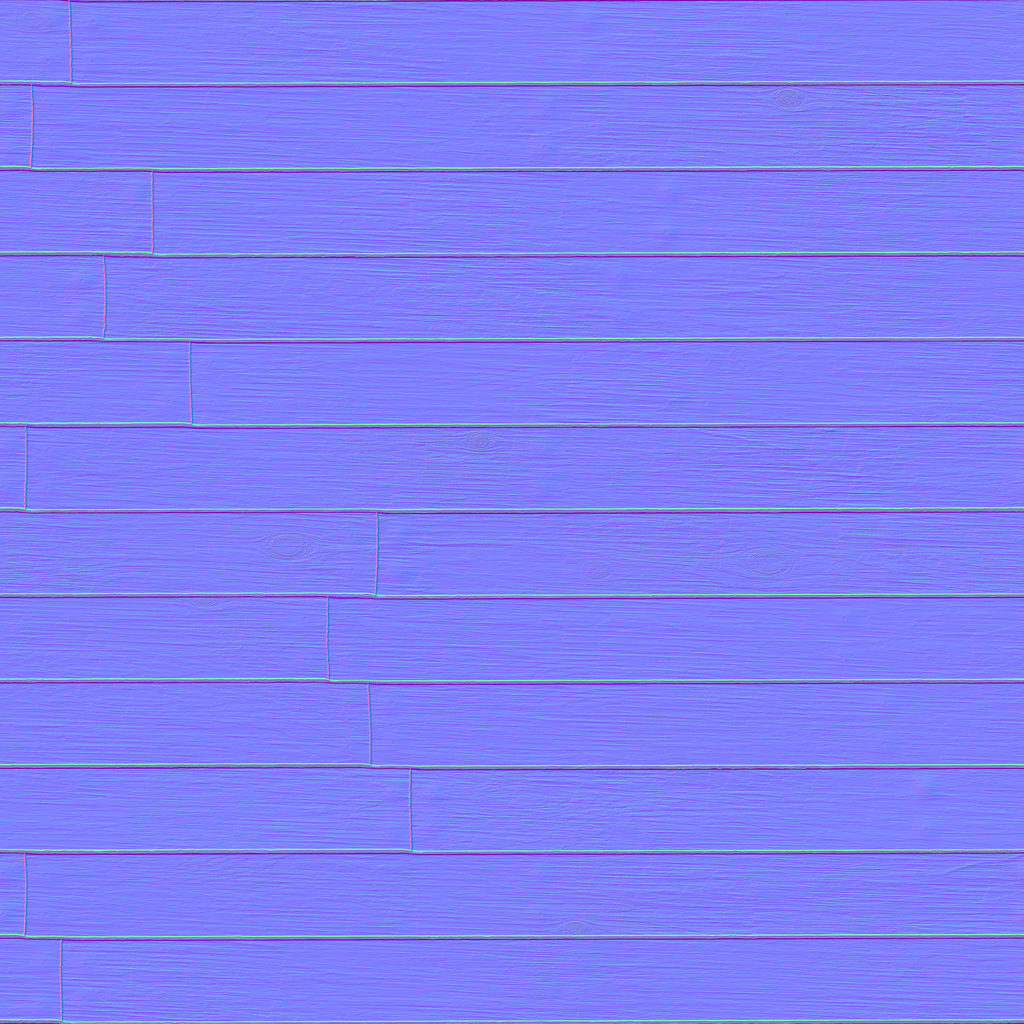
Texture map type: NormalDX